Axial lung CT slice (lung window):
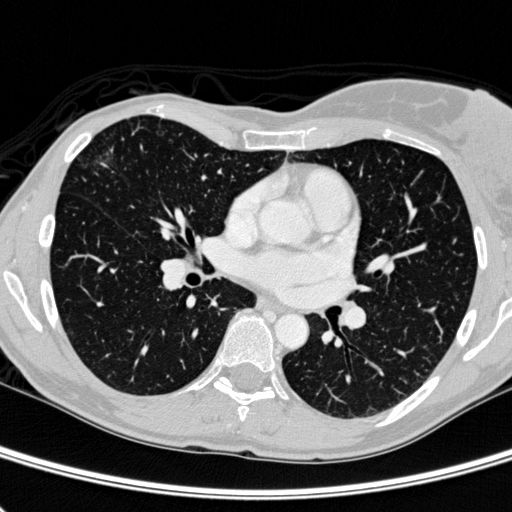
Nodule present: no